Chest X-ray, PA view. Patient: 60 years old, sex M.
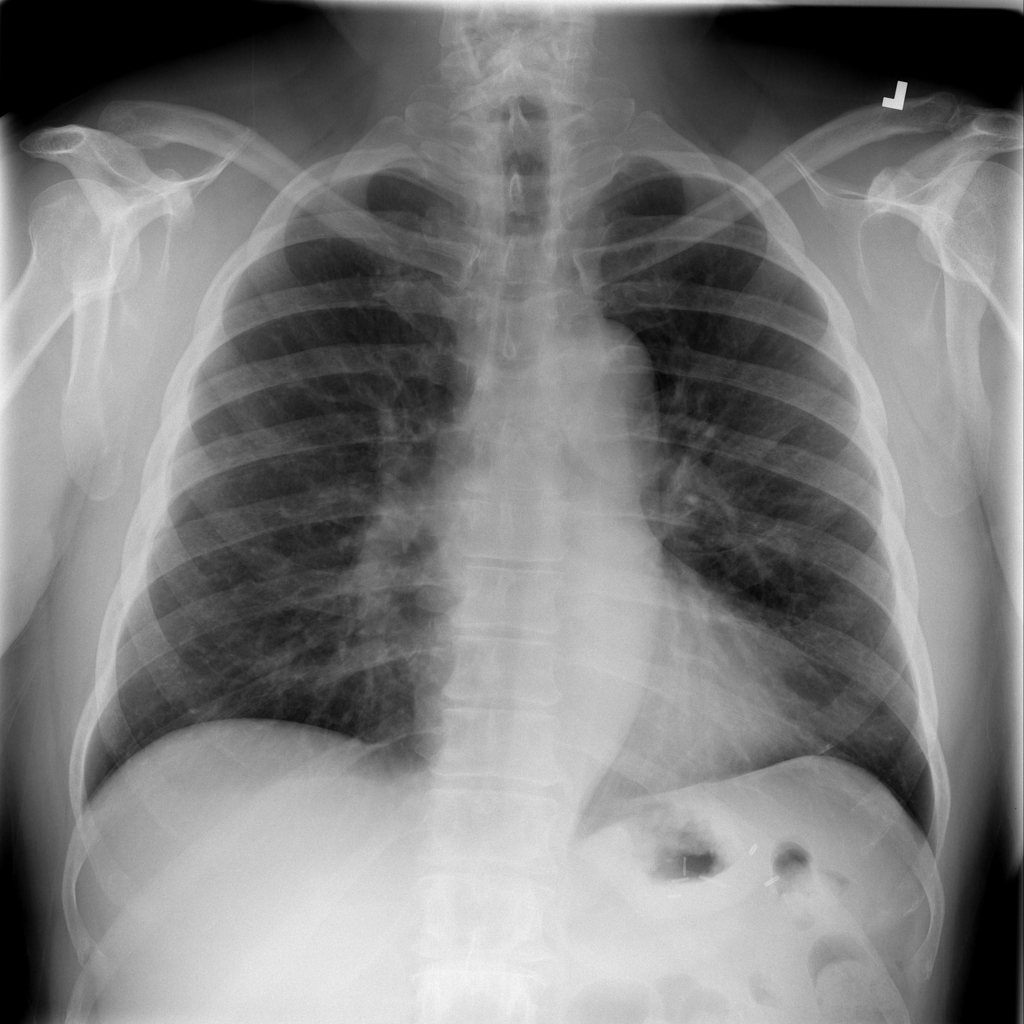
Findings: No Finding